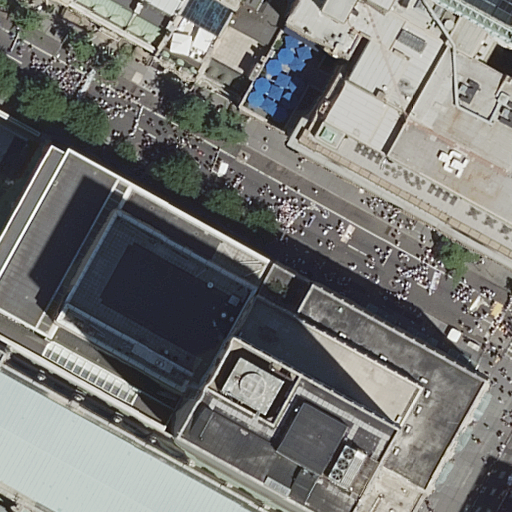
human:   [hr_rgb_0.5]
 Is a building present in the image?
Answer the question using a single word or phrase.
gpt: yes

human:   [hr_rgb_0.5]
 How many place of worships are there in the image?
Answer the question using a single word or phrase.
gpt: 1

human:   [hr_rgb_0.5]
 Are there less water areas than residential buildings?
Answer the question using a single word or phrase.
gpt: yes

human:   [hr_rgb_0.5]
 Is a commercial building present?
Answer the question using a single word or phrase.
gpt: no

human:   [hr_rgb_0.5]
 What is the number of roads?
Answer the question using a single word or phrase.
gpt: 1

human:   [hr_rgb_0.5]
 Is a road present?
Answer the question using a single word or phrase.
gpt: yes

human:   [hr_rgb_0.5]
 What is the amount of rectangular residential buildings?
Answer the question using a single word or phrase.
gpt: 3

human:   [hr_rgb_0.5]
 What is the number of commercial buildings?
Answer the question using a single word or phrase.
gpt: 0

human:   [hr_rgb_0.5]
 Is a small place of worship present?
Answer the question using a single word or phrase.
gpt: no

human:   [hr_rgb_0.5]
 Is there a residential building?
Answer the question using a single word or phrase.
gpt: yes

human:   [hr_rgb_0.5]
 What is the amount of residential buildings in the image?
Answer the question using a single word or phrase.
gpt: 8

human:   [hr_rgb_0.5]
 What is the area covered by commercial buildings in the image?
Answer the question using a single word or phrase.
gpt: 0m2

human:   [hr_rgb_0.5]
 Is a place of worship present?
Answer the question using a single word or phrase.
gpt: yes

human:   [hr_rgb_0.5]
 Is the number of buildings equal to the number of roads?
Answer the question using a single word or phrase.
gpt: no

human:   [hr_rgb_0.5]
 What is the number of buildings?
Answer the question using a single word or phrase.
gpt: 9

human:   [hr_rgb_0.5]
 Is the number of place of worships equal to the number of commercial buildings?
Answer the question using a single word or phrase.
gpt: no

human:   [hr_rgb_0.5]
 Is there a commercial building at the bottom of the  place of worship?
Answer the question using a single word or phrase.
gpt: no

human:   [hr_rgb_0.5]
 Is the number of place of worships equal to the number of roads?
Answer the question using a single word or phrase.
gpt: yes

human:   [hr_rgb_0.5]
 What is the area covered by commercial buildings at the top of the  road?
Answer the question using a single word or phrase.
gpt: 0m2

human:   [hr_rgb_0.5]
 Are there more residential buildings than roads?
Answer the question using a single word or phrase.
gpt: yes

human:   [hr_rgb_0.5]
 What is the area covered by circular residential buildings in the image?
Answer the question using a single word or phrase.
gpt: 0m2

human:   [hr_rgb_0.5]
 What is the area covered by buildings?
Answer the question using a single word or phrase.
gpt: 4983m2

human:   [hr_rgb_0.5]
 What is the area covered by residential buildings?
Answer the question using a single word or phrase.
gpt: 4204m2

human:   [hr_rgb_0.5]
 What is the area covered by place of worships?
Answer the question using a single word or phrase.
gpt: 779m2

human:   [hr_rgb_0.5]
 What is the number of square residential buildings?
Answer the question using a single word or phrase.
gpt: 0

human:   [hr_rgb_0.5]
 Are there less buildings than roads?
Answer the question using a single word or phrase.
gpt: no

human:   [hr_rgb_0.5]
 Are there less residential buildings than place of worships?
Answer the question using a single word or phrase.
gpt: no

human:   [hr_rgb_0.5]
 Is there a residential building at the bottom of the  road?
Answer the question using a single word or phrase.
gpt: yes

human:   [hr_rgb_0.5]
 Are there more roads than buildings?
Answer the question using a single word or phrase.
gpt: no

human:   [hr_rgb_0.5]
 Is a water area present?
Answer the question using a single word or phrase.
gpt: no

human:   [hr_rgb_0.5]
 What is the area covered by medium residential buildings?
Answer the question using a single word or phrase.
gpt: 1503m2

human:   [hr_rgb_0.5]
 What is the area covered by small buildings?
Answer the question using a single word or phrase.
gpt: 0m2

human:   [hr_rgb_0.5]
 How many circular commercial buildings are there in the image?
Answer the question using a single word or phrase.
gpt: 0

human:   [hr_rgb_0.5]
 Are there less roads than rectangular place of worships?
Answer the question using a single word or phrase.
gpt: no

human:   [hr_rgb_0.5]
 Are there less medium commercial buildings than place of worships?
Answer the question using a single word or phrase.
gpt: yes

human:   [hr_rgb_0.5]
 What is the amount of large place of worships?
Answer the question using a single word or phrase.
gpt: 1

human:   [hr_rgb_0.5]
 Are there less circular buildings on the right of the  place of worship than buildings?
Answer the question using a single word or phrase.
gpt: yes

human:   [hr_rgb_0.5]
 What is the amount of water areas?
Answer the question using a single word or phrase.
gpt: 0

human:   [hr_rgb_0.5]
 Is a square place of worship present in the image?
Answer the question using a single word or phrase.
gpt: no

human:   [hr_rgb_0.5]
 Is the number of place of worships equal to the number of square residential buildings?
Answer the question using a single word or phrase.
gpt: no

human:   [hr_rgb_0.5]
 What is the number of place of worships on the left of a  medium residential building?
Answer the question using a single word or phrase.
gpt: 1

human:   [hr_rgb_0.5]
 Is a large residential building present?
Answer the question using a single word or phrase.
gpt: yes

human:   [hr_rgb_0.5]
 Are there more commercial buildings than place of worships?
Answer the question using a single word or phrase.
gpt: no

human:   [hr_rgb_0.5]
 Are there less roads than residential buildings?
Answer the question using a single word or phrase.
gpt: yes

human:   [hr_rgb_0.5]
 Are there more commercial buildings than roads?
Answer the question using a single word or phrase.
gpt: no

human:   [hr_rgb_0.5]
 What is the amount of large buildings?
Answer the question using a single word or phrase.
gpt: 3

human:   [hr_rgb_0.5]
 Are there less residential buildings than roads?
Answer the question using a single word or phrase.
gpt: no

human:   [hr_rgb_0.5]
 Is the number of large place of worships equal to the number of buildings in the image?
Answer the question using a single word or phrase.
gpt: no

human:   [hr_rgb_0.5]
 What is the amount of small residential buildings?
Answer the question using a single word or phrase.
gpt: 0

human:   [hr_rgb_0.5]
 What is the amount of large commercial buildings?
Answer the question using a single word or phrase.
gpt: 0

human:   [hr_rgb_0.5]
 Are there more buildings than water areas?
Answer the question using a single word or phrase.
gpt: yes

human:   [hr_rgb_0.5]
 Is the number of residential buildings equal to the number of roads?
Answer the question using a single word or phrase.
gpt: no

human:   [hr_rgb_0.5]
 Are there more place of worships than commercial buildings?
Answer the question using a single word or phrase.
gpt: yes

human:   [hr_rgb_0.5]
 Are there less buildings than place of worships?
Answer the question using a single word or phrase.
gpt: no

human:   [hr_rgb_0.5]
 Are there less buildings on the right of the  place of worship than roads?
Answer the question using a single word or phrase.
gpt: no

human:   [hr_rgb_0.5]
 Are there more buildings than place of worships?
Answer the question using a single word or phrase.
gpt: yes

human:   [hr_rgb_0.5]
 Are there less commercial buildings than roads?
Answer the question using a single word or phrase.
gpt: yes

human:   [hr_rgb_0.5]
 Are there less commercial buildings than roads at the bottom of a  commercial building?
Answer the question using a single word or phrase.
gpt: no

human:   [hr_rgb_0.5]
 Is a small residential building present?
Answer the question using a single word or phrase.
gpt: no

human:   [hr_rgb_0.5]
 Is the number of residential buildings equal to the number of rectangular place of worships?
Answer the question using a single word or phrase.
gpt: no

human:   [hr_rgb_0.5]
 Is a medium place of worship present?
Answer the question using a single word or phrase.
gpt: no

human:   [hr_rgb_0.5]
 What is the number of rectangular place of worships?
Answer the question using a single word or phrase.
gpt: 0

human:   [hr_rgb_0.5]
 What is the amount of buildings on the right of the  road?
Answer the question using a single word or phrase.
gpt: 2

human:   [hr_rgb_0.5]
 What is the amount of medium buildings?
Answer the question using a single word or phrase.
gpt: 6